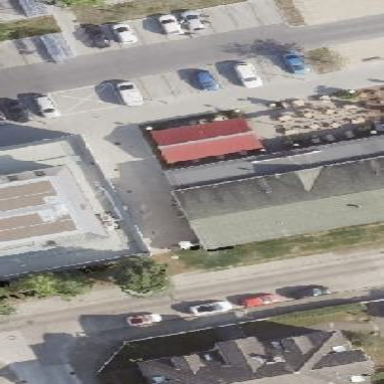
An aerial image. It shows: Building that houses both restaurant and clothes shop.